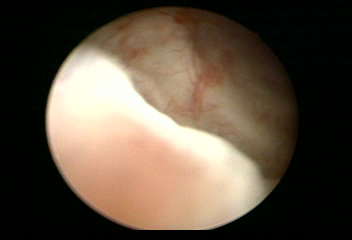
Modality: WLC
Class: Normal mucosa
Bladder cancer association: No